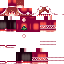
A male human skin with medium skin, wearing brown long hair dressed in a red hoodie and red pants, featuring a closed mouth.